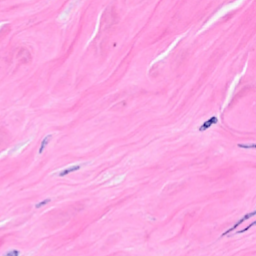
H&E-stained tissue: Breast